Interaction volume radius: 5 \u00c5
Interaction volume height: 15 \u00c5
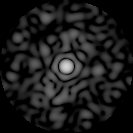
Disorder parameter: 0.7829